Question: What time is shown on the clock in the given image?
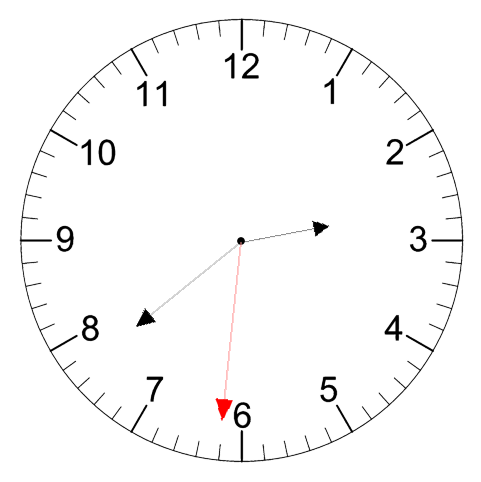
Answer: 02:38:31